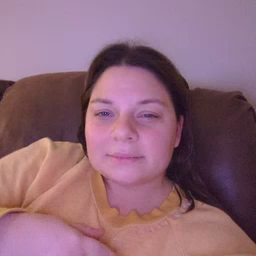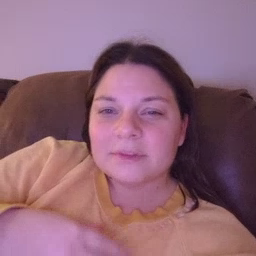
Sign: flag